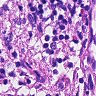
Metastatic tissue present: no